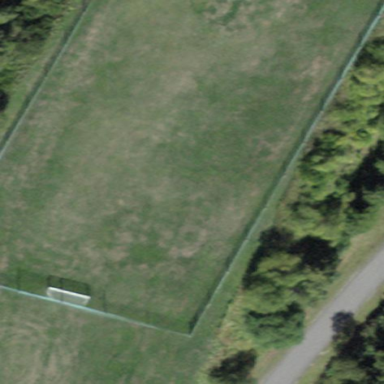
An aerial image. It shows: Soccer pitch for leisure land activities.